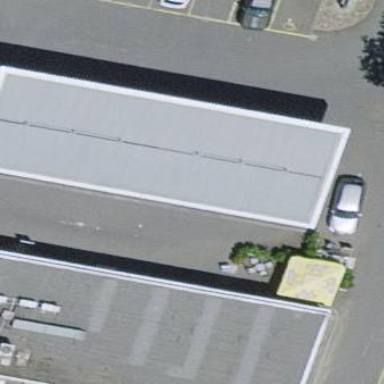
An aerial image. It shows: View of roof of building.